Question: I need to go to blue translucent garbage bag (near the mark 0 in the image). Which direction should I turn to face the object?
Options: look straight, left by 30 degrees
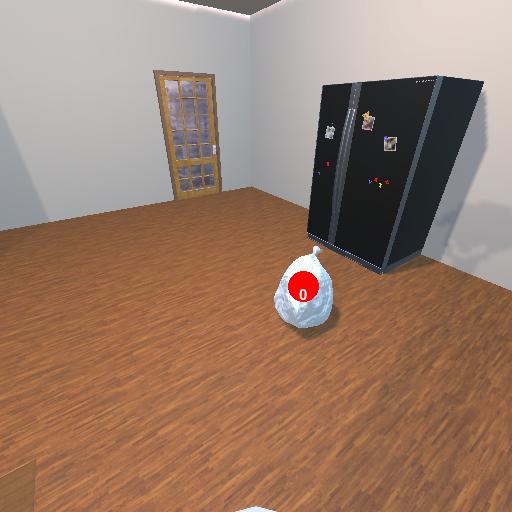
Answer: look straight